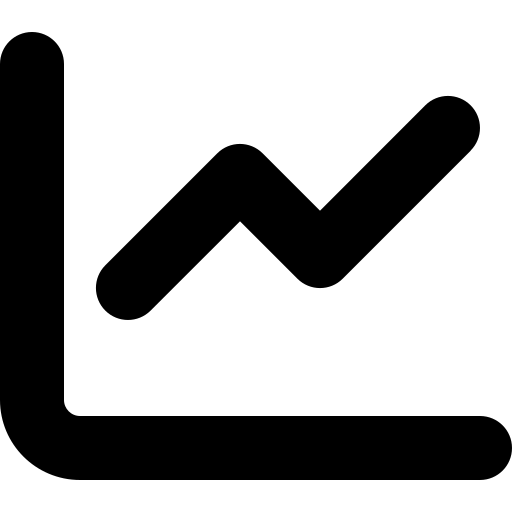
Tags: icon, FontAwesome, fa-icon, solid, chart, line